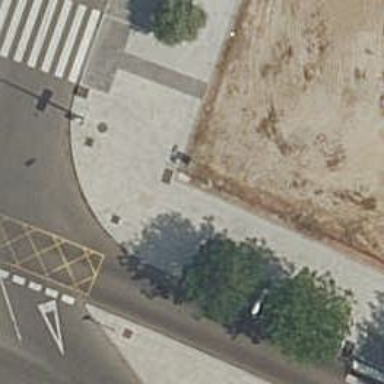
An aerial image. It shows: Sidewalk along the footway.